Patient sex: F
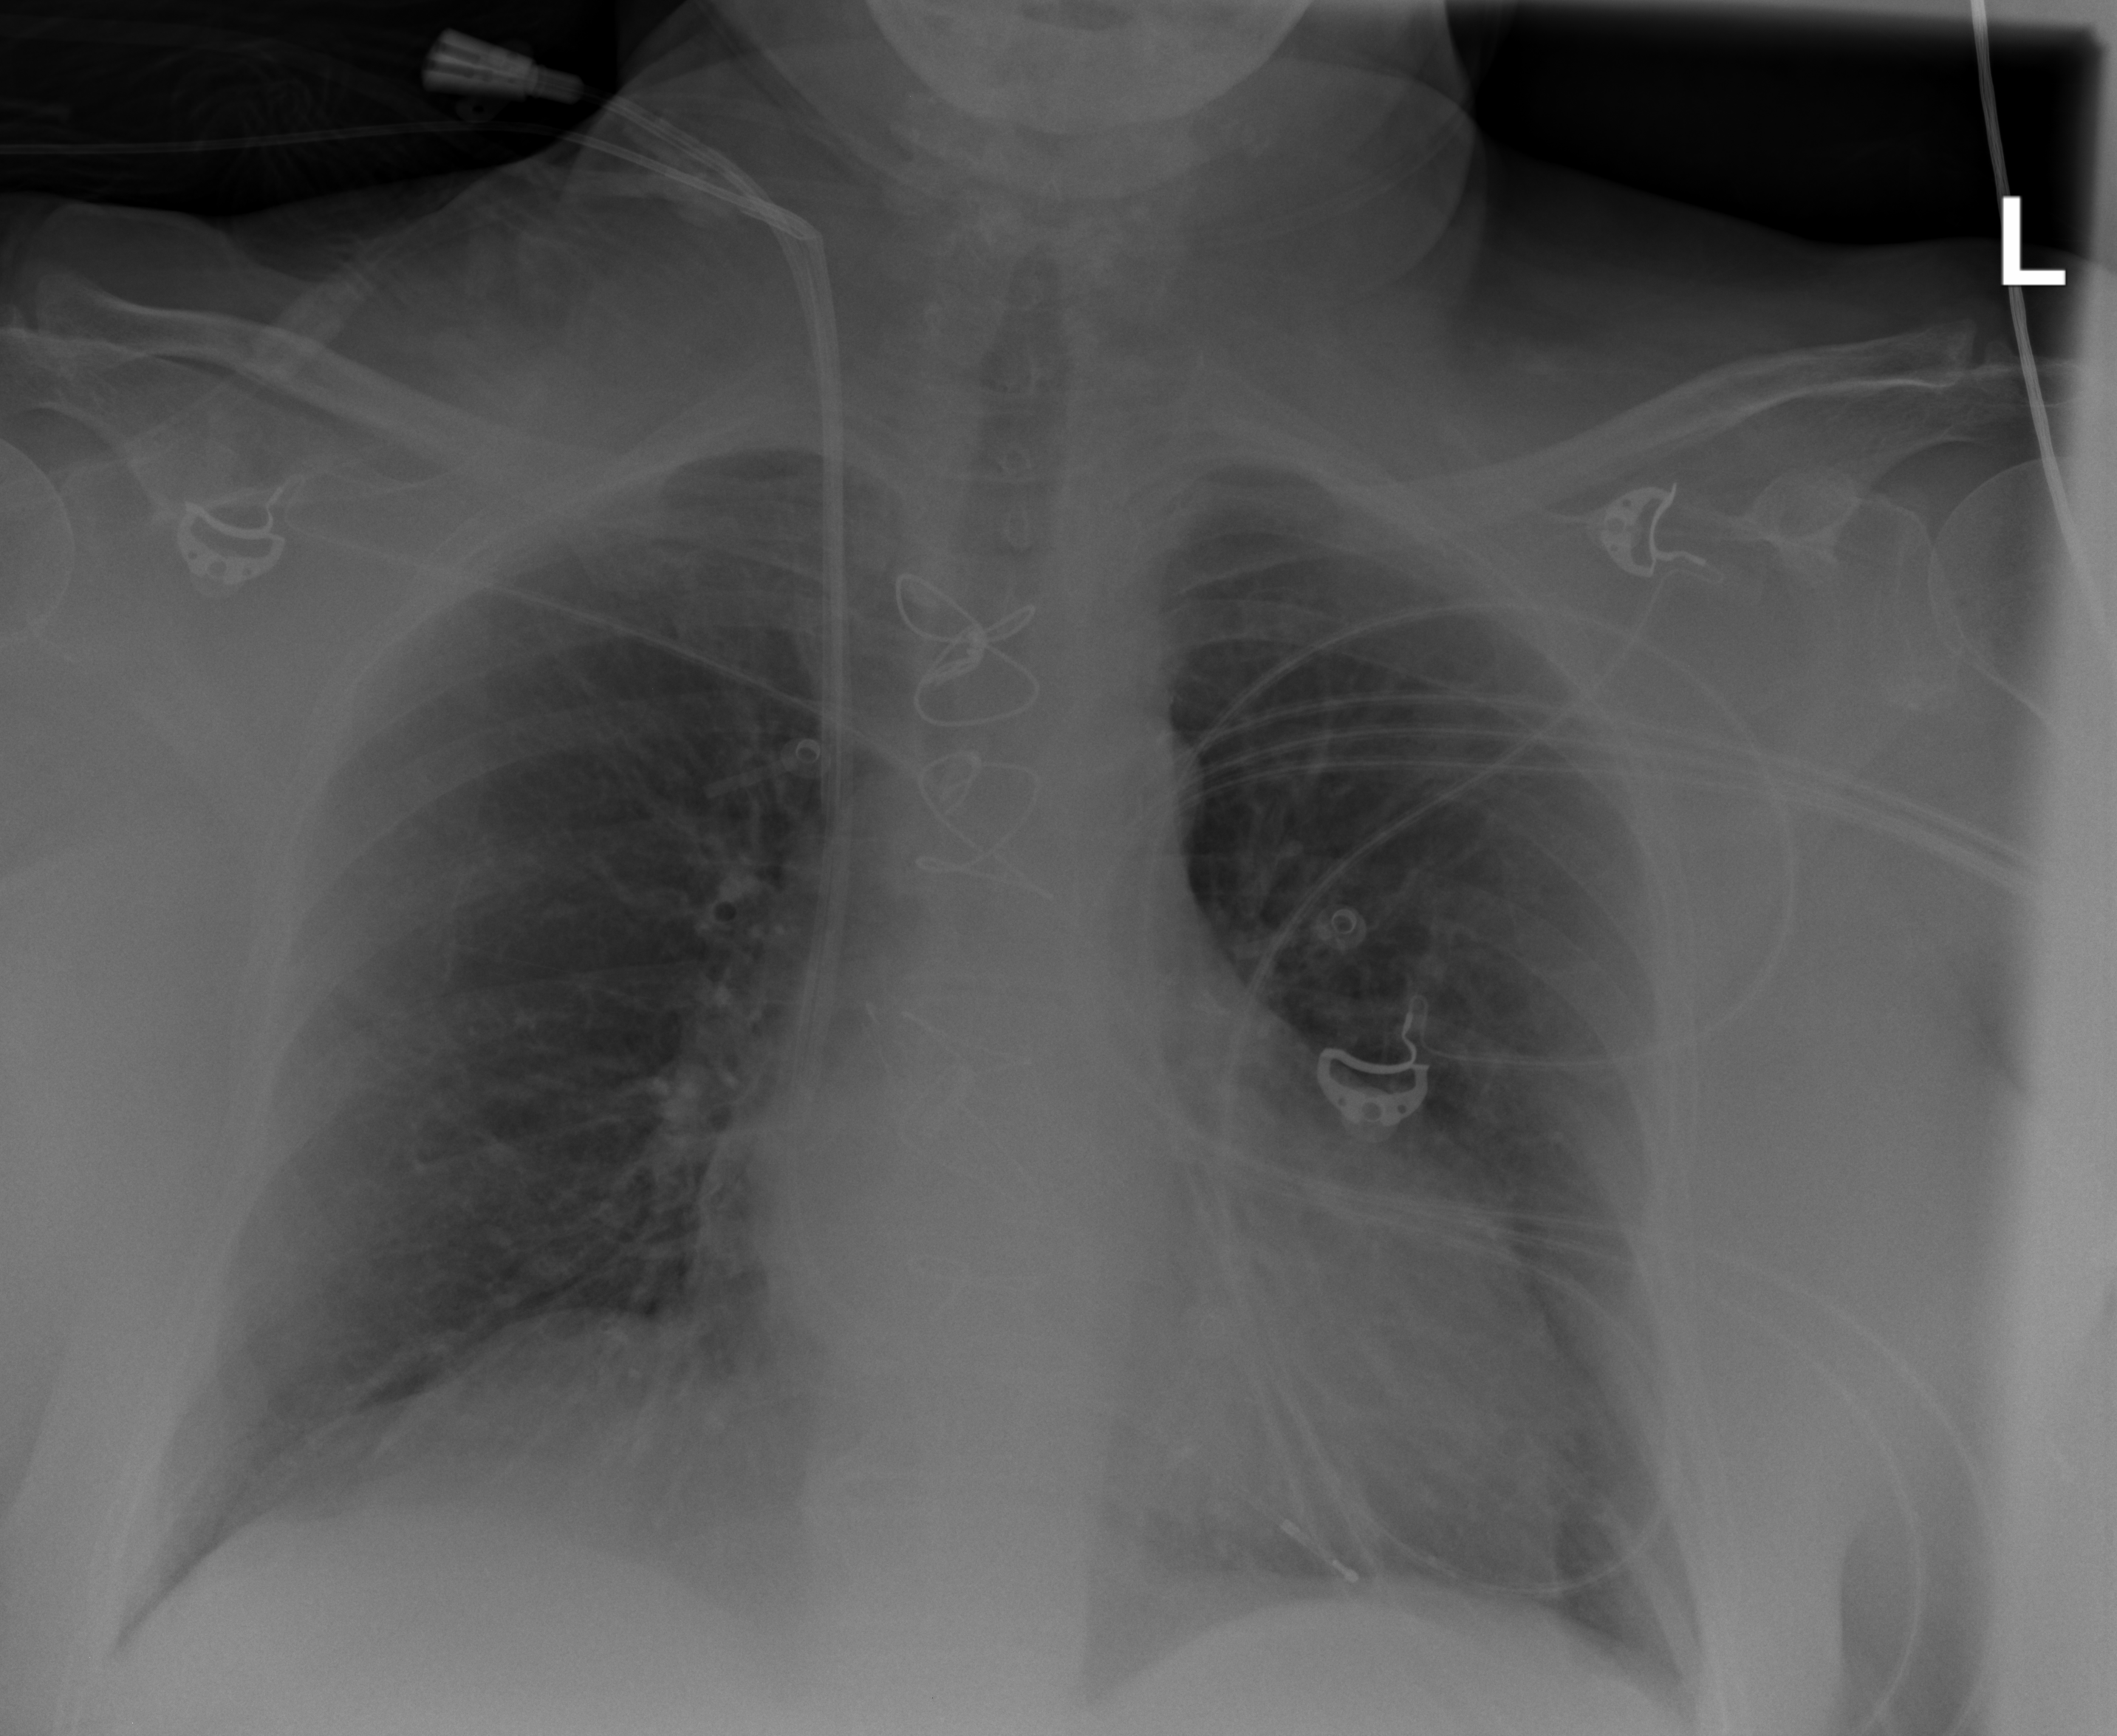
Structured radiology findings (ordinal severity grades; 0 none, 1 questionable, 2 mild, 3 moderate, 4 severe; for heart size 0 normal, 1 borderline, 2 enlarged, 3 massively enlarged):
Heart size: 1
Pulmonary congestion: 0
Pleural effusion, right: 0
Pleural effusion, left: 0
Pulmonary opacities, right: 0
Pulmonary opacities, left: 0
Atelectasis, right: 0
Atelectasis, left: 0